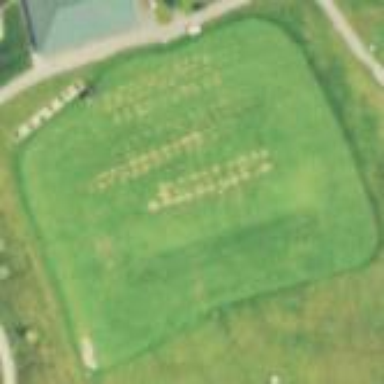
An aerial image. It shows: Well manicured grass used for golfing activities.